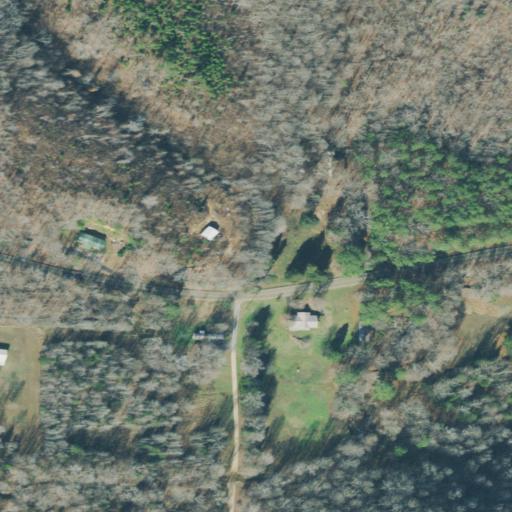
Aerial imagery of valley in Tennessee named Scary Hollow containing deciduous forest, mixed forest, open development, pasture, grassland, shrub, and medium intensity development